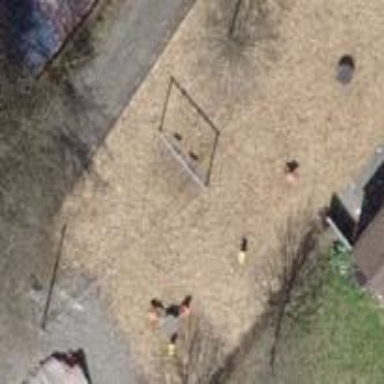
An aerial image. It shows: Playground area for leisure activities on the land.